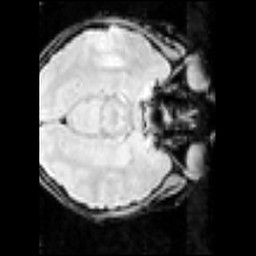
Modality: inplaneT1
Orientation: axial
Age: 25
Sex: female